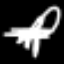
Label: pencil